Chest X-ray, PA view. Patient: 74 years old, sex F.
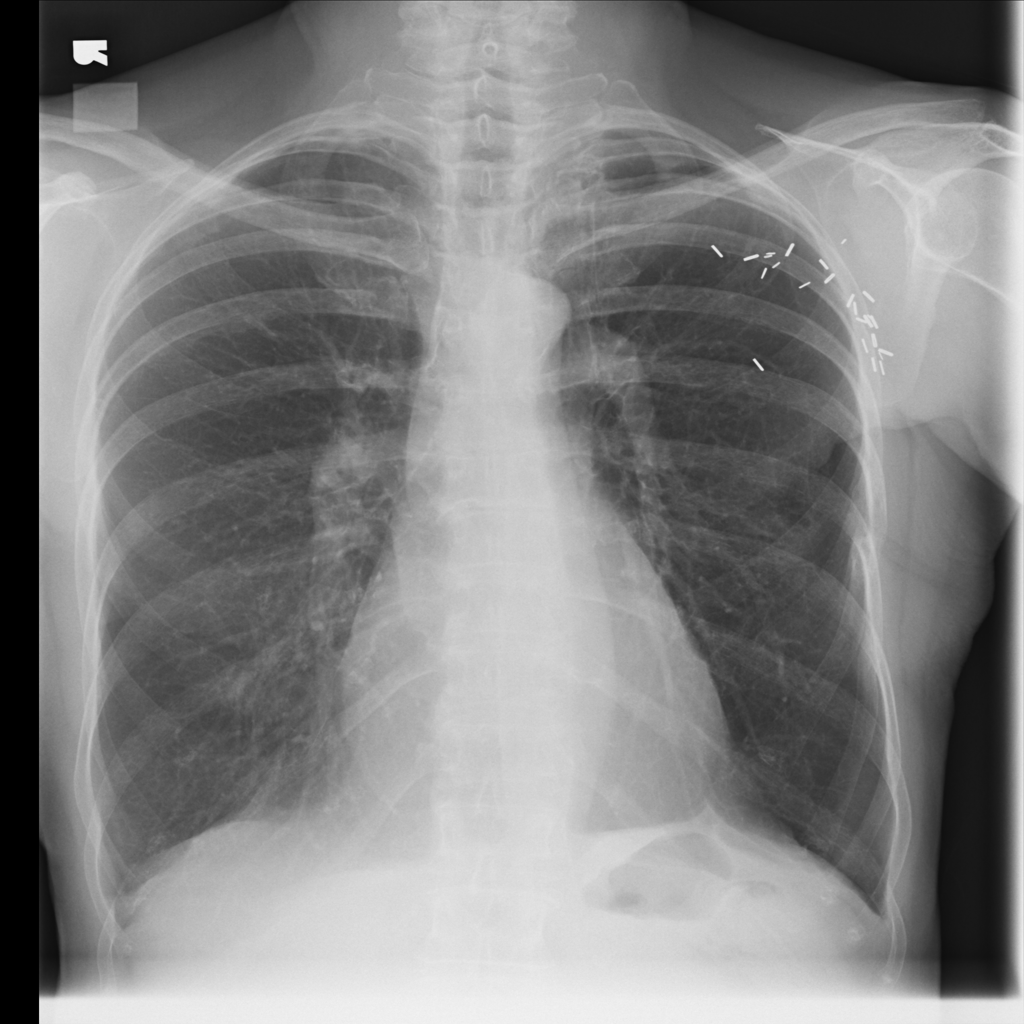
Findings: Emphysema